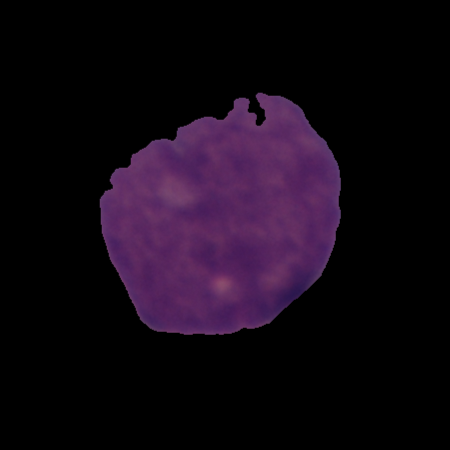
Label: cancer